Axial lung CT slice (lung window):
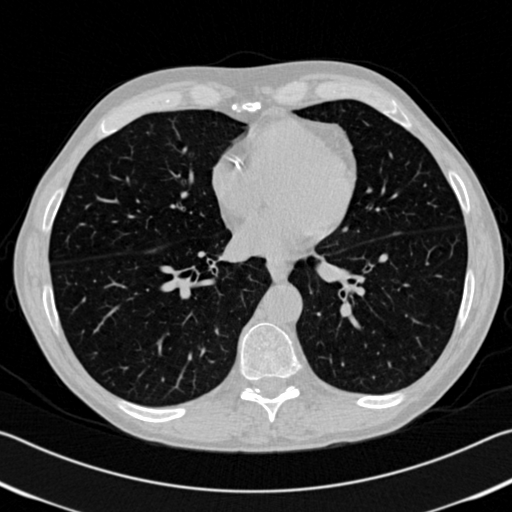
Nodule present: no